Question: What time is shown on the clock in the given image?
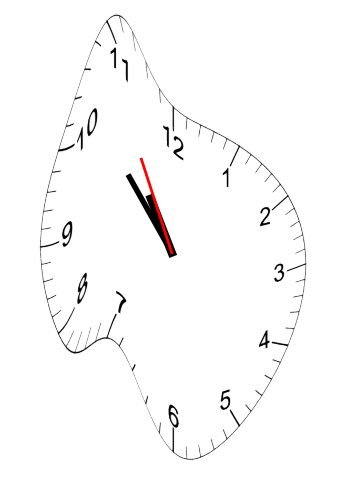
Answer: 10:52:55